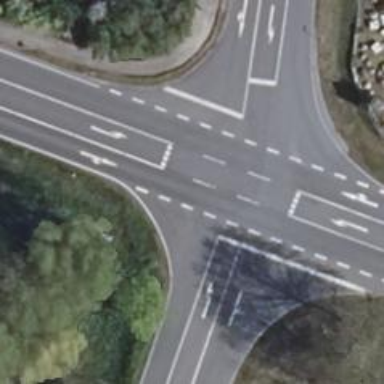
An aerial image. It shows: Stop road.